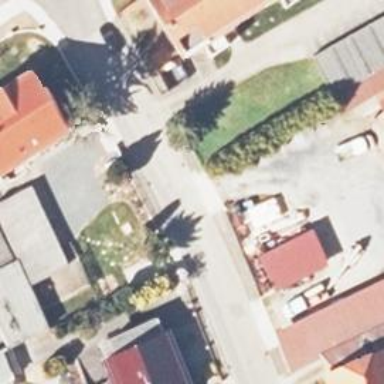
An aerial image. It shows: Smooth asphalt road in residential area.